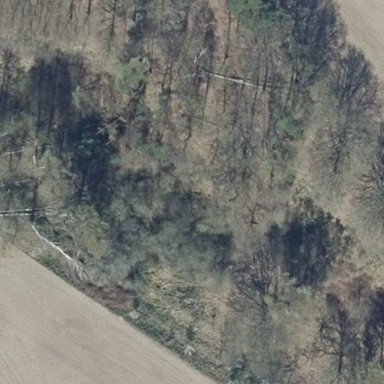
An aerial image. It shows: Forest area.